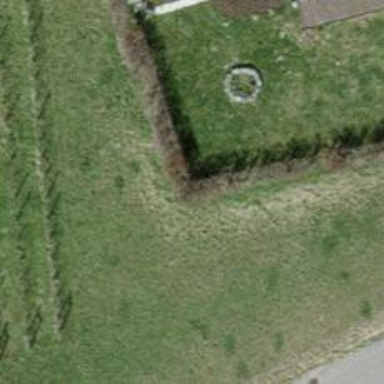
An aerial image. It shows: Hedge barrier.